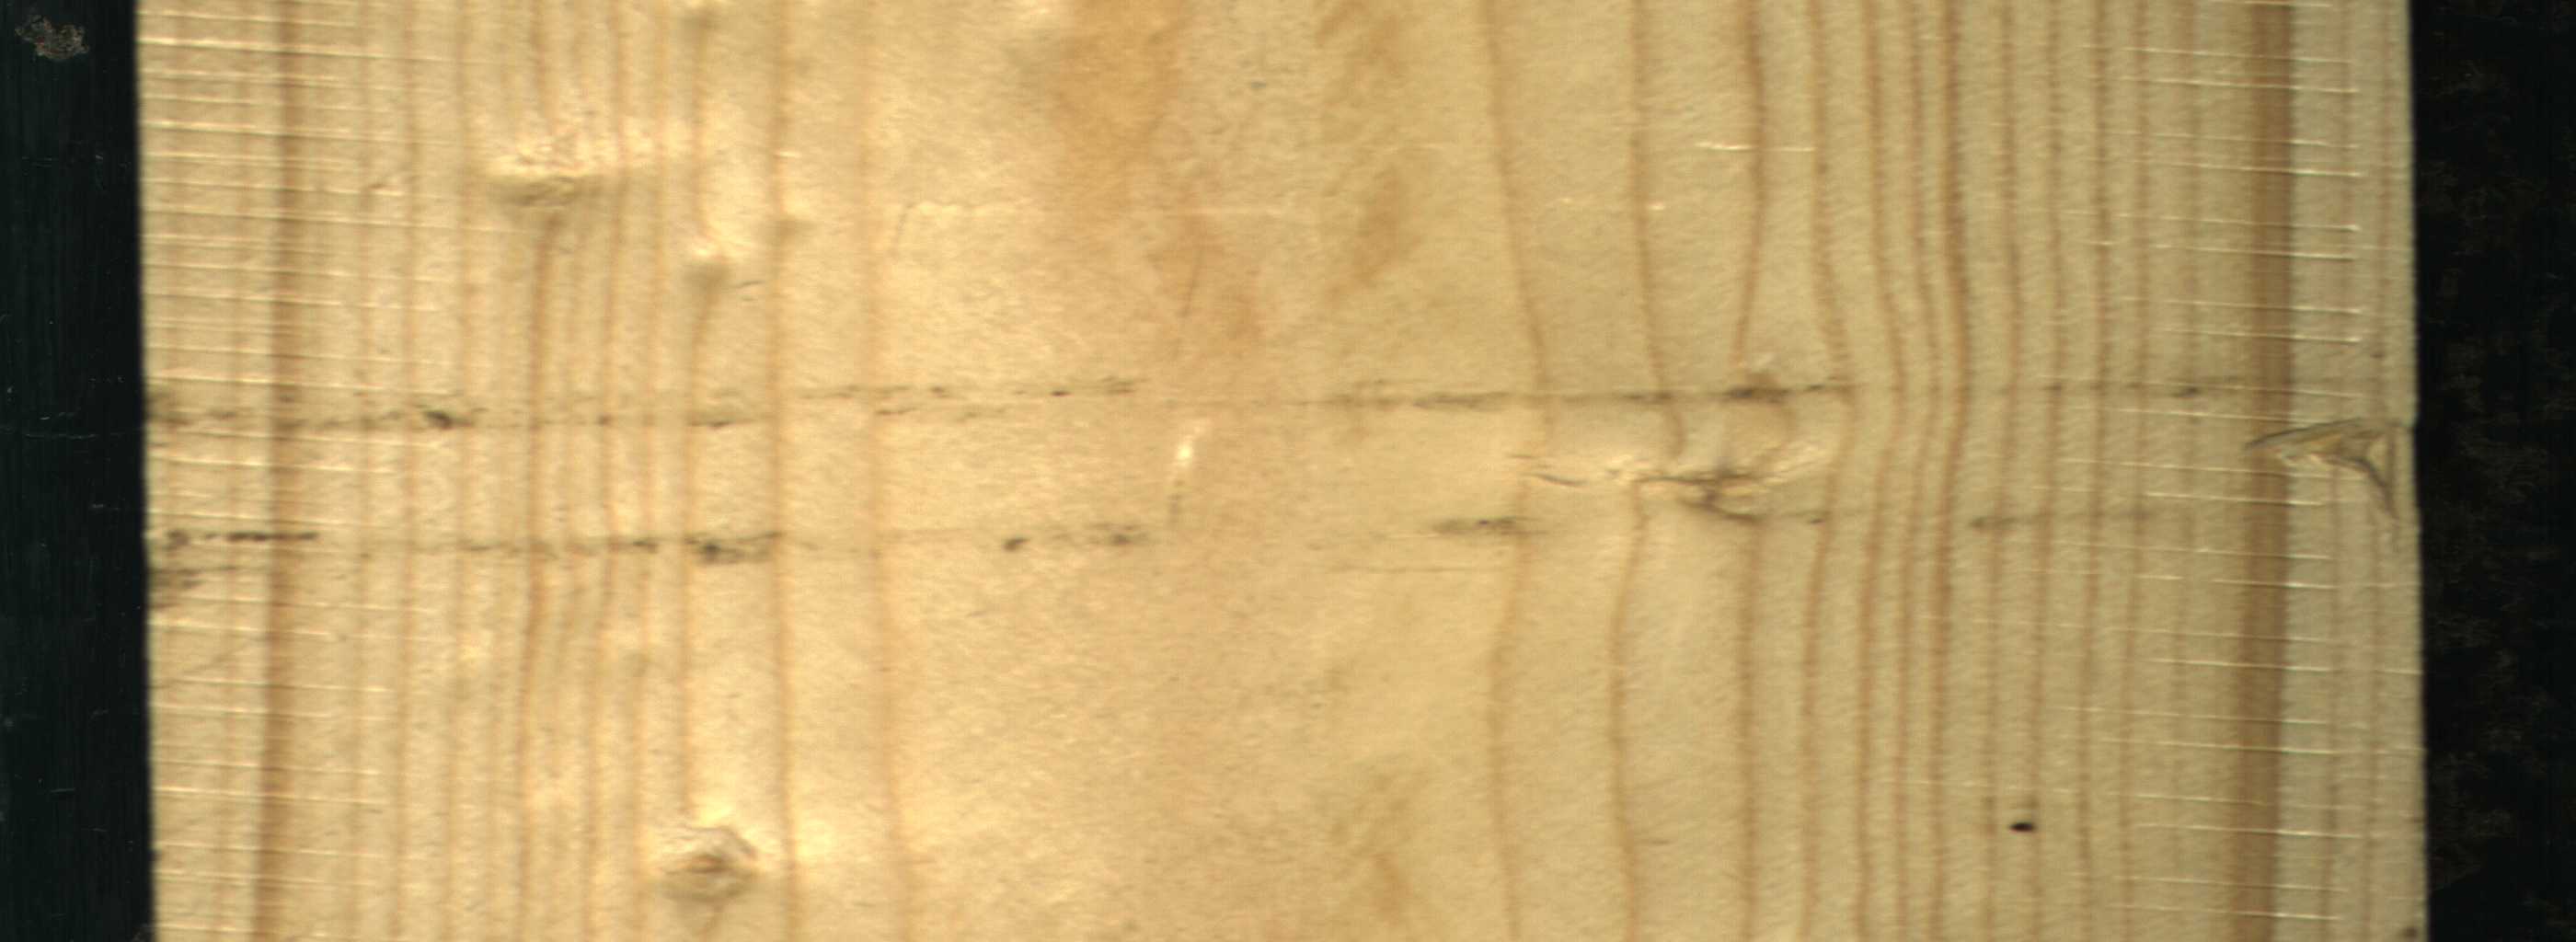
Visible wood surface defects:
Quartzity